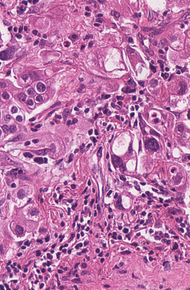
Tumor epithelial tissue: yes
Tumor-associated stroma tissue: yes
Normal tissue: no